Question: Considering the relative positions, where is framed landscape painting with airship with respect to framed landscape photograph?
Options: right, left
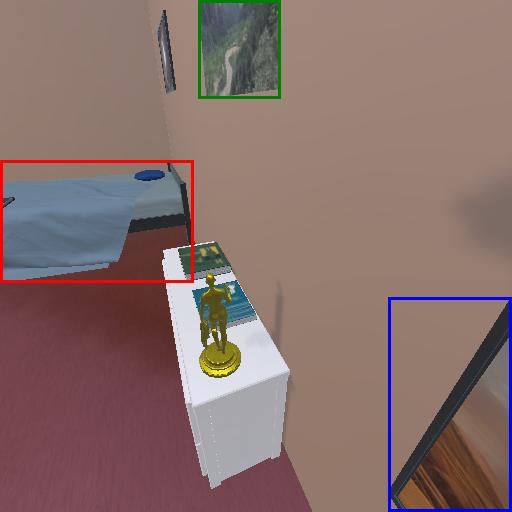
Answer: right